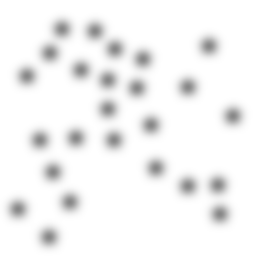
Squares: 0
Triangles: 0
Stars: 25
Total shapes: 25